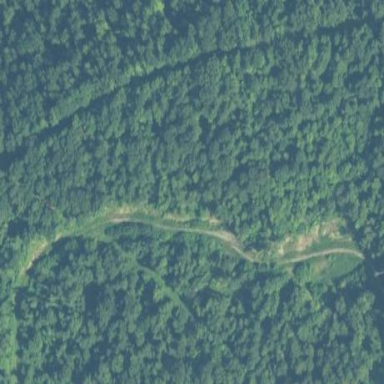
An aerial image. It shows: Beautiful woodland area.